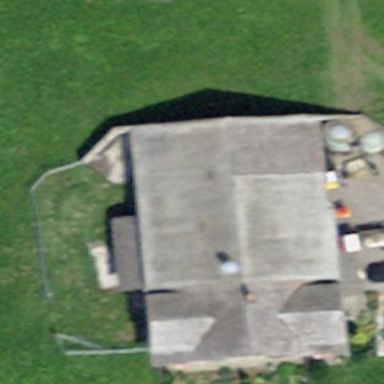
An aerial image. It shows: Farm building.